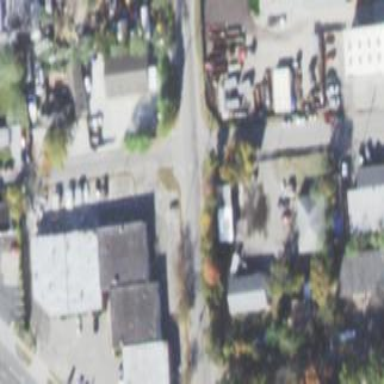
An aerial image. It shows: Commercial building.